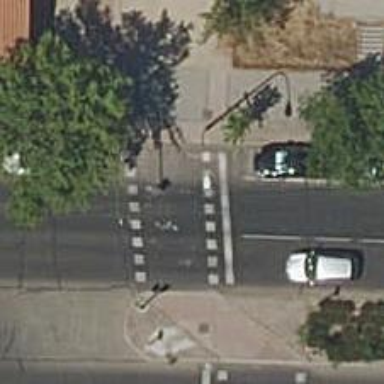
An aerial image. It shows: Road with traffic signals.